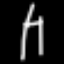
Label: chair